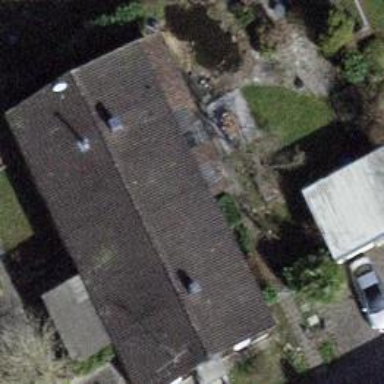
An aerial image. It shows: Terrace building.